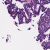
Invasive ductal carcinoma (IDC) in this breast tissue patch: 1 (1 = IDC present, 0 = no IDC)